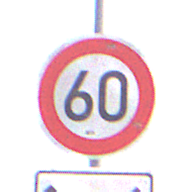
Verkehrszeichen: Geschwindigkeit60
Zusatzzeichen unten: LaengeEinerStrecke2
Umgebung: Outdoor, Nature
Tageszeit: SunriseSunset
Wetter: PartlyCloudy
Licht: Natural
Jahreszeit: NotSpecified
Kontrast: LowContrast